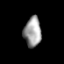
Tissue: prostate
Cell type: T cells
Senescence score: 0.7195
Nuclear area (px): 499
Mean DAPI intensity: 157.301